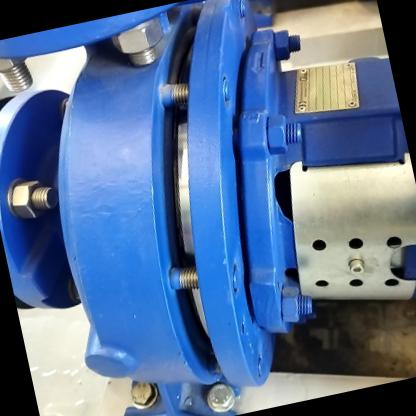
Klasa: inne